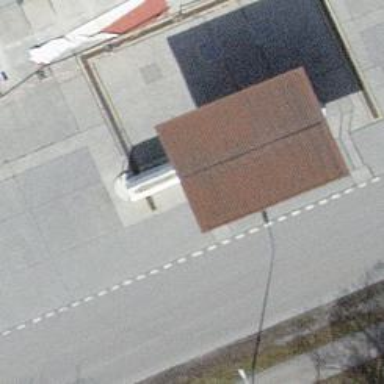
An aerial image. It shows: Fuel station.